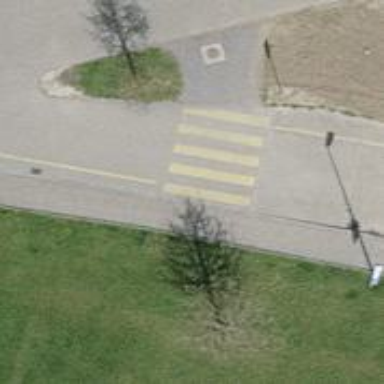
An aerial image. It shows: Uncontrolled zebra crossing with notable zebra markings.